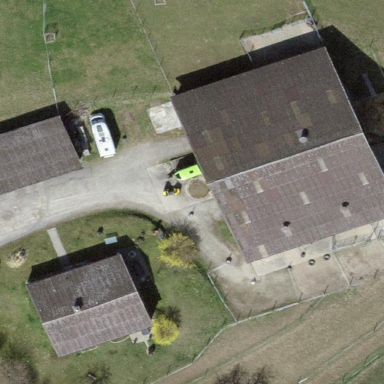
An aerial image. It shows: Farmyard area.